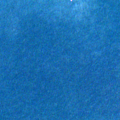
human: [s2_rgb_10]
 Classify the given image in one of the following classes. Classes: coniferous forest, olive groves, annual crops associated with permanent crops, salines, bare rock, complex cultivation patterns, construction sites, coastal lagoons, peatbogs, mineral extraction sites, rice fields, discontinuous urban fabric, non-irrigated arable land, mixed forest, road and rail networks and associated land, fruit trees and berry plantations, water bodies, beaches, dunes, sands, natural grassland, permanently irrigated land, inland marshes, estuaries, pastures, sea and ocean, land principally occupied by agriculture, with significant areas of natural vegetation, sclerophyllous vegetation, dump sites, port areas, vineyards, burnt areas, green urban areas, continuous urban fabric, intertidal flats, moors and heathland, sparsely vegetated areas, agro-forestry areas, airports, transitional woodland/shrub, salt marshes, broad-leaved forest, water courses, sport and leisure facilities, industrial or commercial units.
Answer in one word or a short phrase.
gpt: sea and ocean